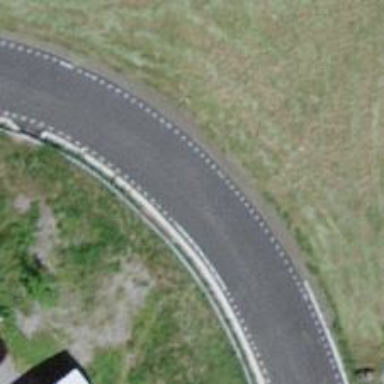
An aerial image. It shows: Tertiary road with asphalt surface.